Question: Recently, probably by some accidental key-combination stroke during furious development, my IntelliSense window has a small text input field above which is really annoying, because I can no longer just type and hit Enter to use the autocompletion feature.
How do I get rid of it?

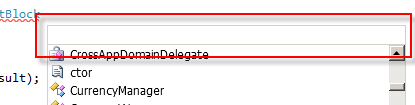
Answer: The key combination you probably pressed was Ctrl + Alt + Space, which toggles the completion methods of intellisense.
Can be switched back to the other completion mode by going to:
Edit-> Intellisense -> Toggle Completion Mode.